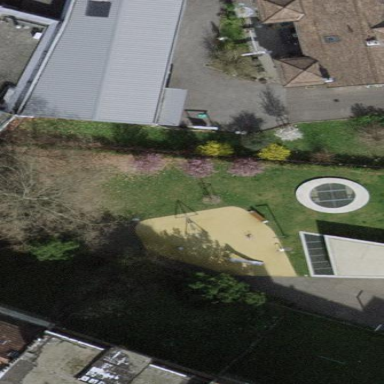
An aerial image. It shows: Lovely park for leisure and relaxation.